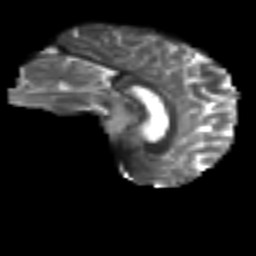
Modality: T2w
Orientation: sagittal
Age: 34
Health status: ill
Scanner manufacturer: philips
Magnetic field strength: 3 T
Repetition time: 9 s
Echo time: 0.127 s